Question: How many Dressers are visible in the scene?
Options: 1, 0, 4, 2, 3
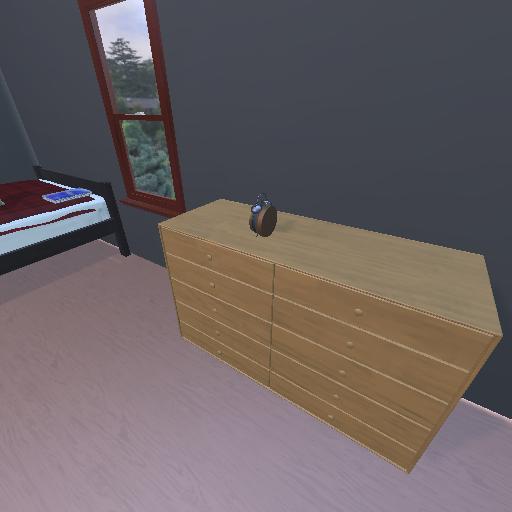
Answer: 1